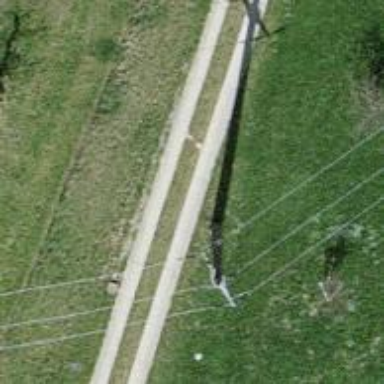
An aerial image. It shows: Power pole.